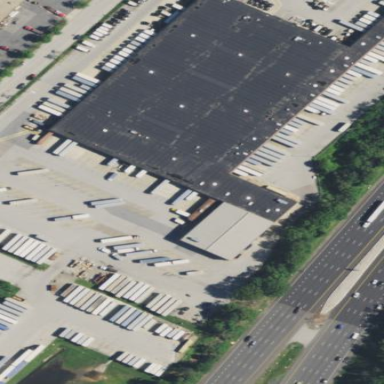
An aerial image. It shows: Building that serves as post depot.